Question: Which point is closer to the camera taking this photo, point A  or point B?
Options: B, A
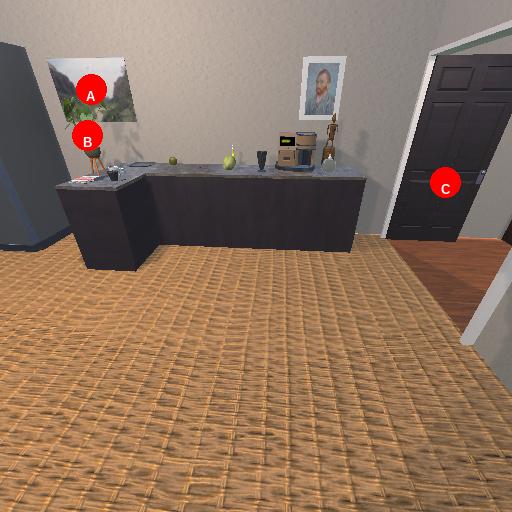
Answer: B